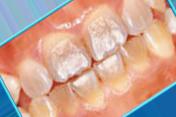
Condition: Tooth Discoloration